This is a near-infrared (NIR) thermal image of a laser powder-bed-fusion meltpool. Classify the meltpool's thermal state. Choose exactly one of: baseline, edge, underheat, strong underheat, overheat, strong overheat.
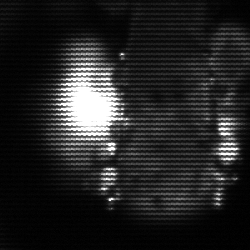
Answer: strong underheat